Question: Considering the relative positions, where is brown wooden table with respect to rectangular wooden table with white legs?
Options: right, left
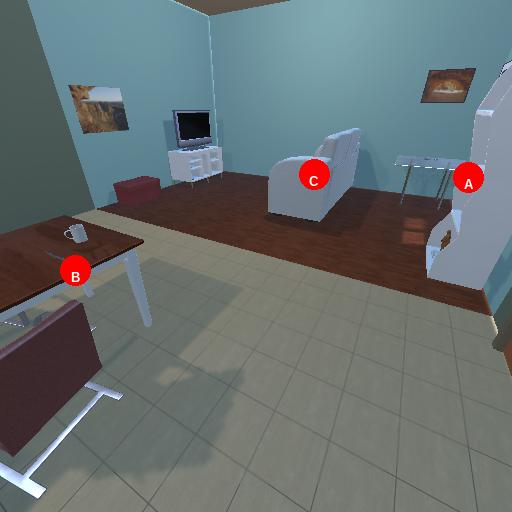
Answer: right